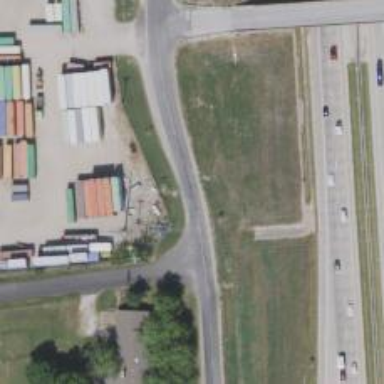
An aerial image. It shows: Tertiary road with frontage road along it.